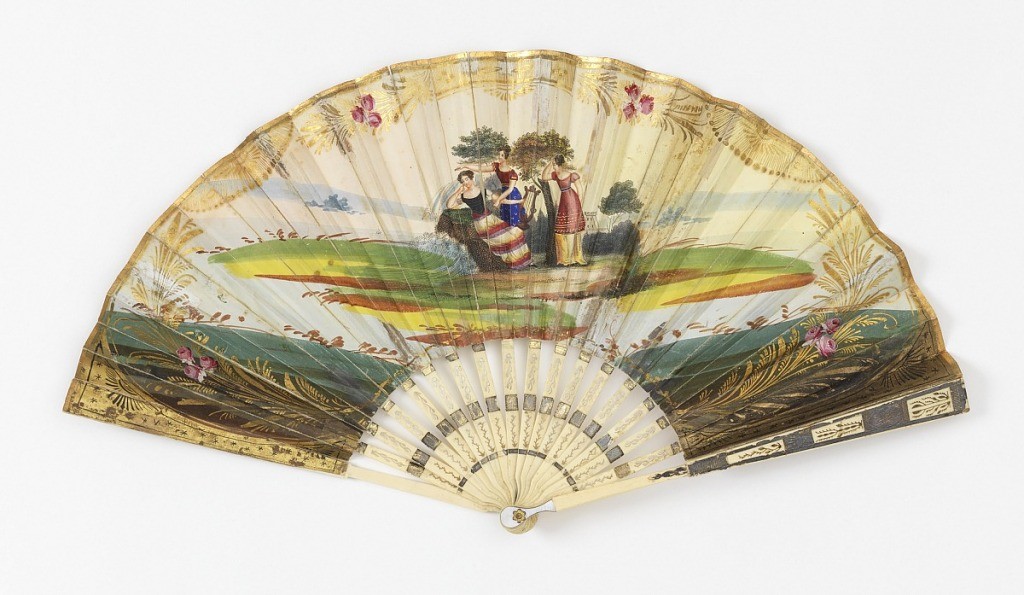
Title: Pleated fan
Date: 1820–1830
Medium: Paper leaf with gilded hand-colored etching, carved bone sticks with metallic foil decoration, mother-of-pearl rivet
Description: Double paper leaf with gilded hand-colored etching.Obverse: scene of three women with a lyre. Possibly an operatic scene. Reverse: plain paper with small gold ornamentation. Carved bone sticks with metallic foil decoration. Mother-of-pearl at rivet.